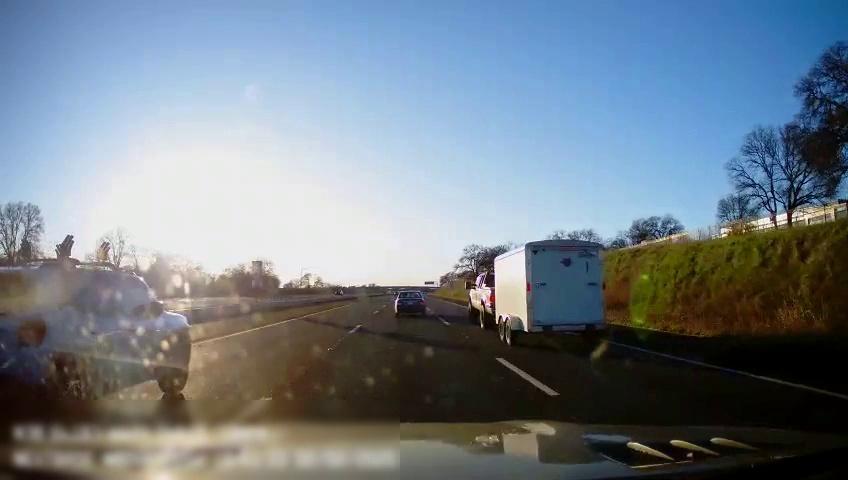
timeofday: Day
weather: Cloudy
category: Drivable Space
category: Vehicles | Car
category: Vehicles | Car
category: Vehicles | Other LV
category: Vehicles | Truck
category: Vehicles | SUV
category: Lanes | Alternate Lane
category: Lanes | Current Lane
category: Lanes | Current Lane
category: Lanes | Alternate Lane
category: Traffic | Signs
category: Traffic | Signs